Aerial crown-view tile of a tropical tree (Barro Colorado Island, Panama), acquired 20250616:
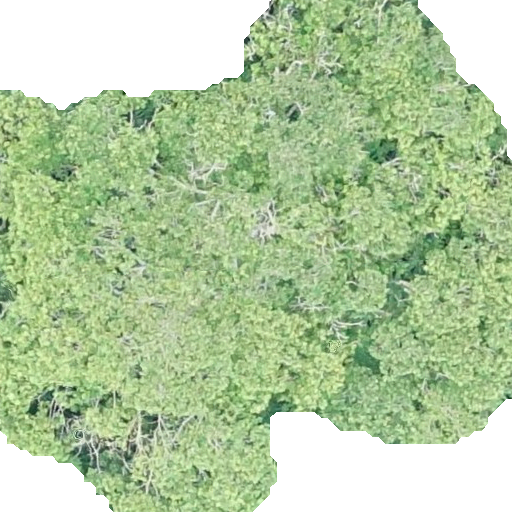
Species: Dipteryx oleifera
GBIF accepted scientific name: Dipteryx oleifera
Crown area: 339.508 m²